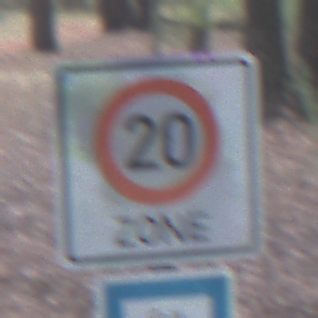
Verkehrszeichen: BeginnZone20
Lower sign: SackgasseRadverkehrDurchlaessig
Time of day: SunriseSunset
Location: Outdoor (Nature)
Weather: NotSpecified
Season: Autumn
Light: Natural